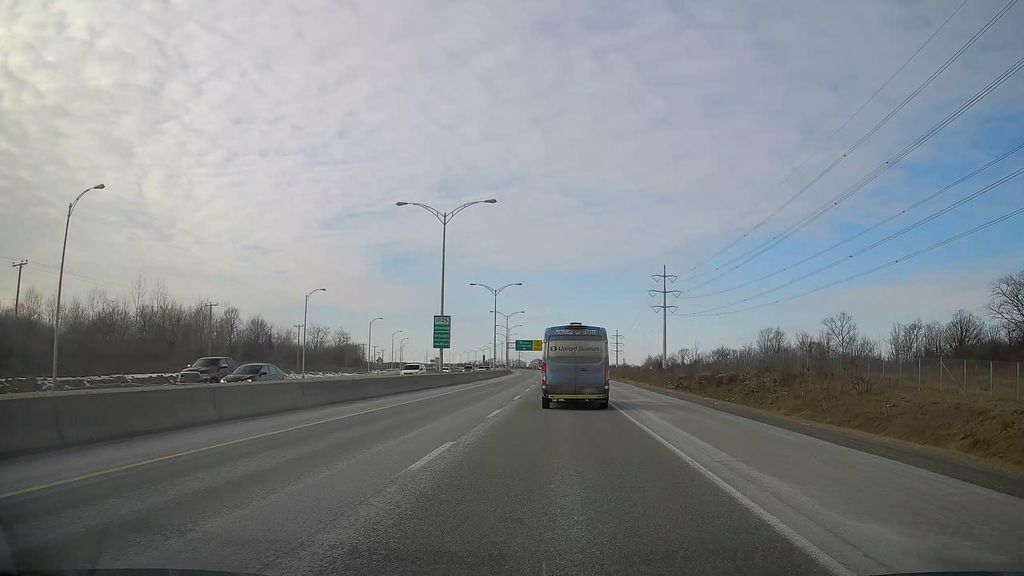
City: montreal